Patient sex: M
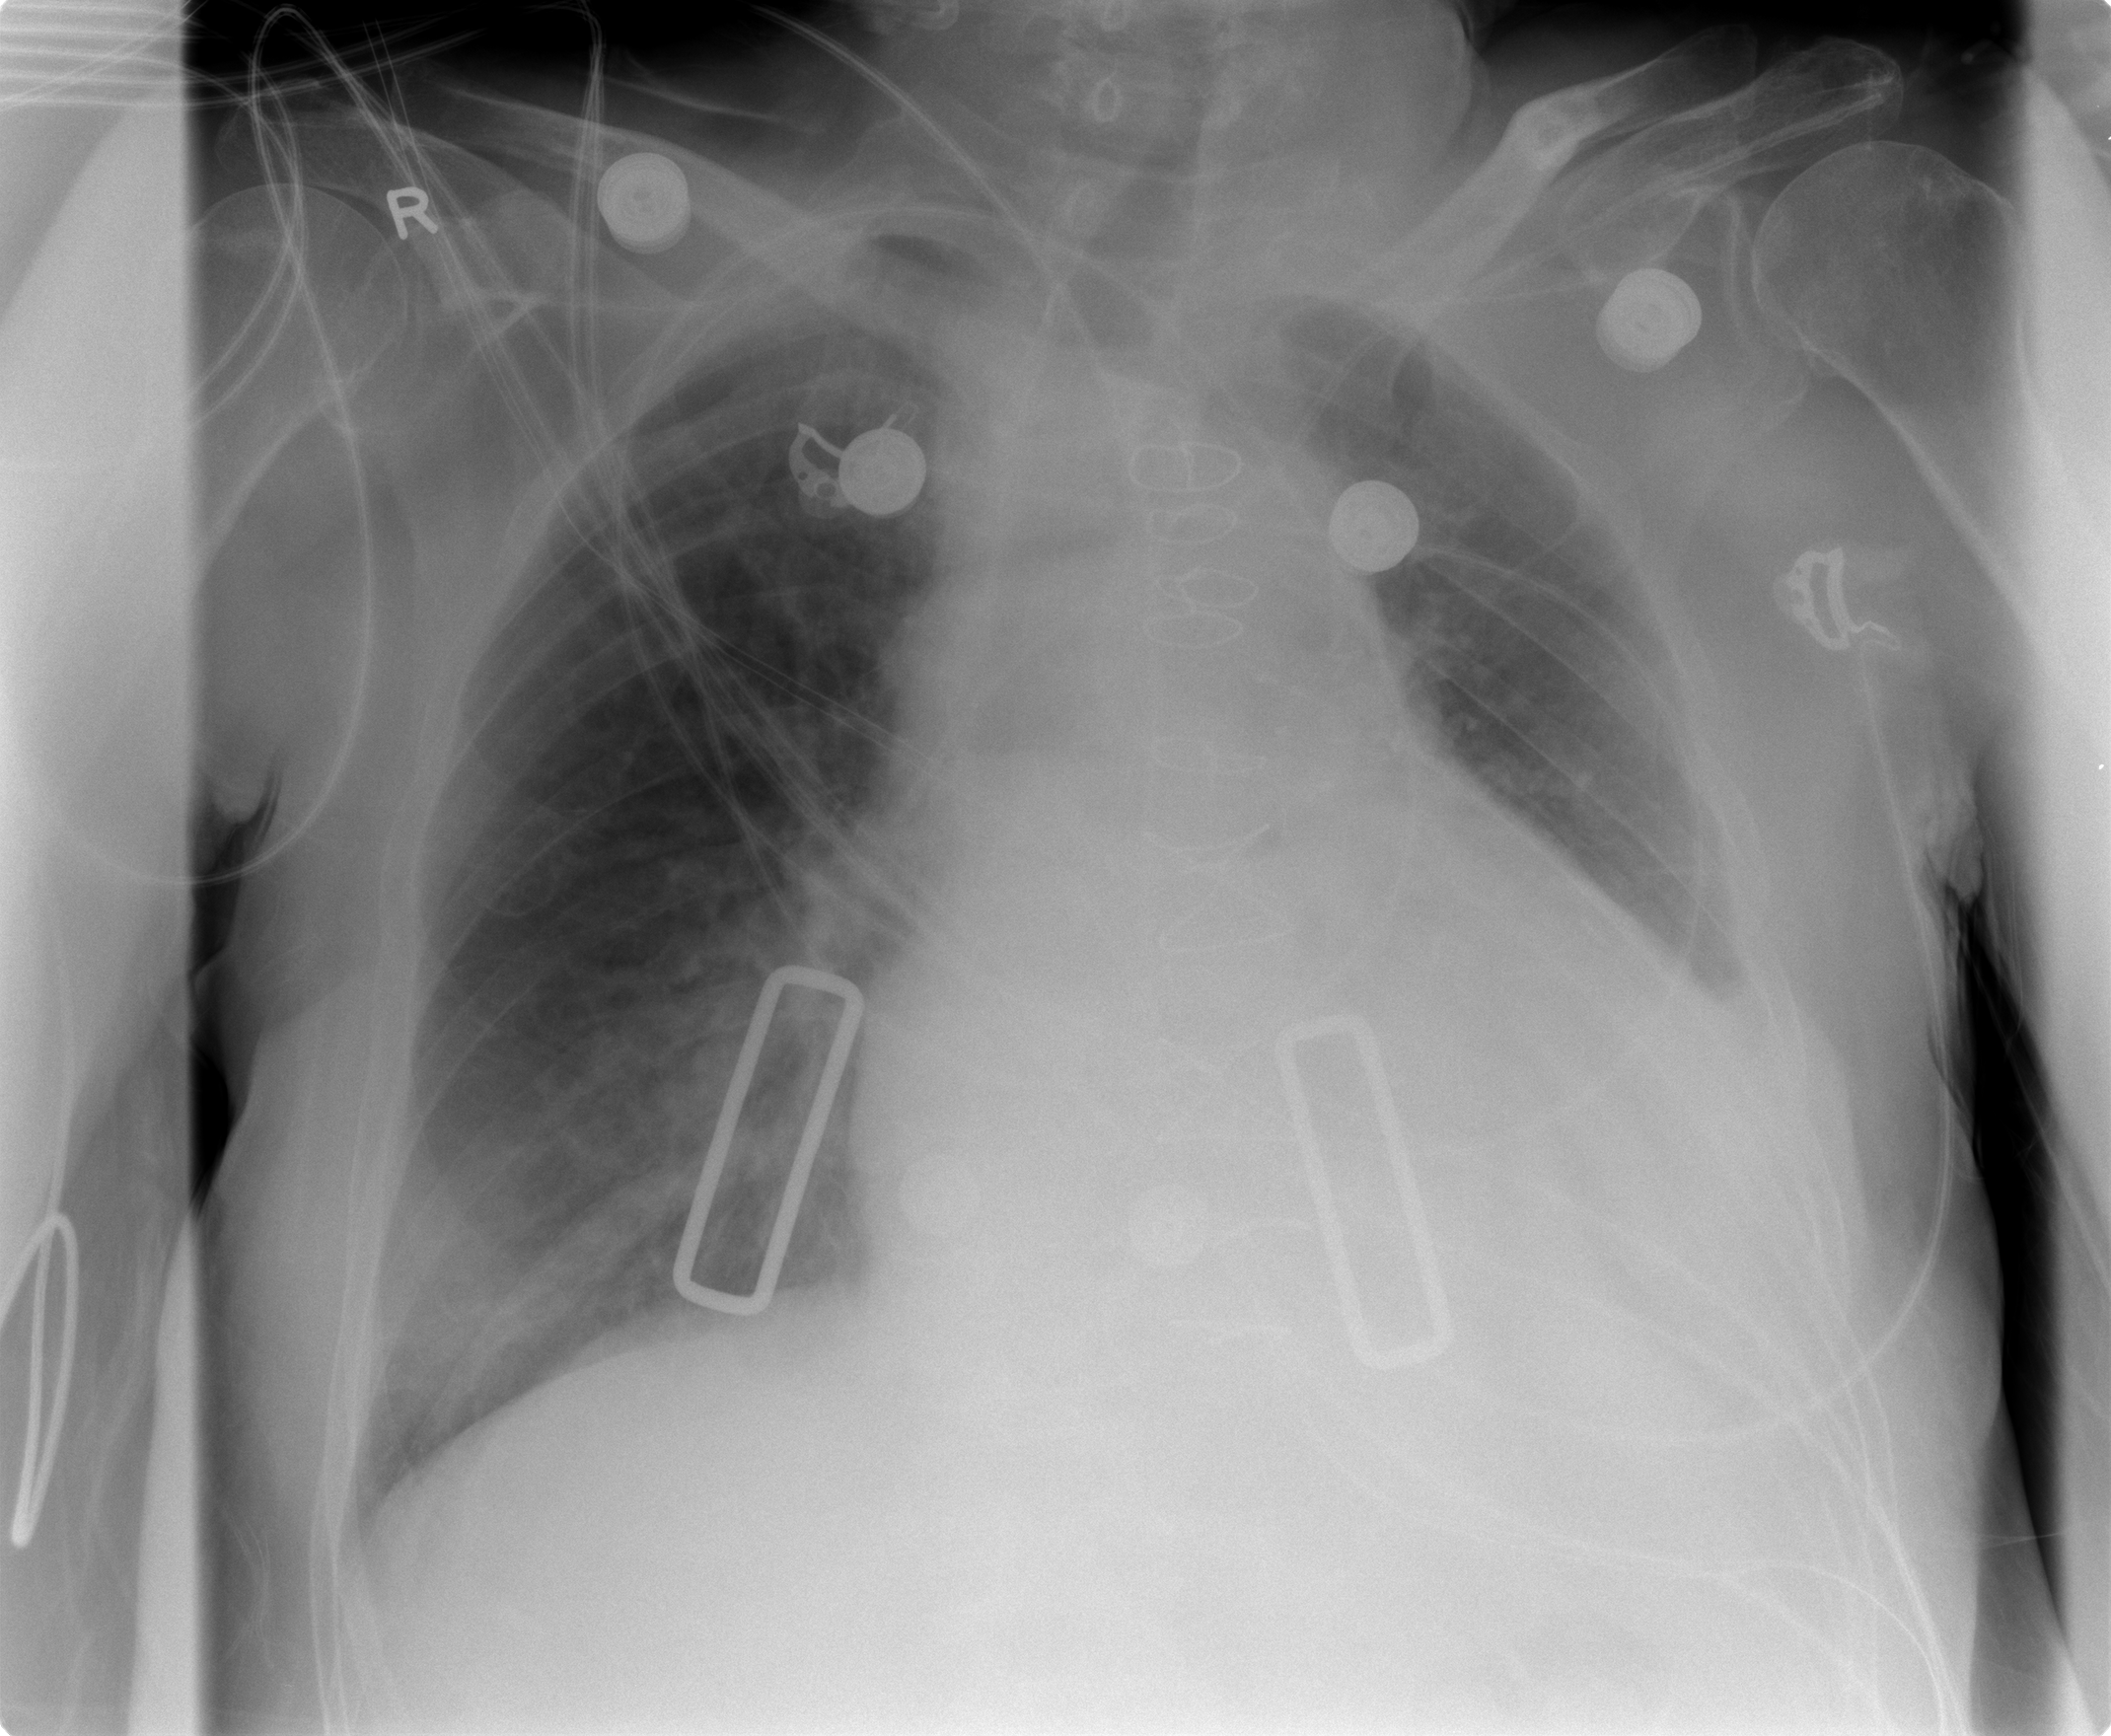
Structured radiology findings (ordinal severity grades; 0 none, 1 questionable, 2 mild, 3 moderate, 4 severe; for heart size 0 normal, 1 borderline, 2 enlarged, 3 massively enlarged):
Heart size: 2
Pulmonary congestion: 2
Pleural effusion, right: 0
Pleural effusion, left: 2
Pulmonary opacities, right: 2
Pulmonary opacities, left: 1
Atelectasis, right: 1
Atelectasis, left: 2